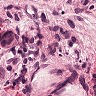
Metastatic tissue present: yes